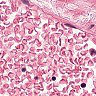
Metastatic tissue present: no